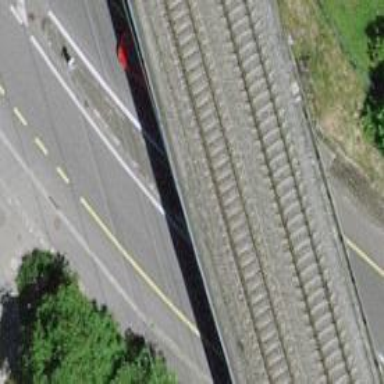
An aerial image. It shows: Railway bridge with electrified tracks and single contact line.